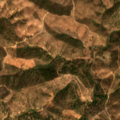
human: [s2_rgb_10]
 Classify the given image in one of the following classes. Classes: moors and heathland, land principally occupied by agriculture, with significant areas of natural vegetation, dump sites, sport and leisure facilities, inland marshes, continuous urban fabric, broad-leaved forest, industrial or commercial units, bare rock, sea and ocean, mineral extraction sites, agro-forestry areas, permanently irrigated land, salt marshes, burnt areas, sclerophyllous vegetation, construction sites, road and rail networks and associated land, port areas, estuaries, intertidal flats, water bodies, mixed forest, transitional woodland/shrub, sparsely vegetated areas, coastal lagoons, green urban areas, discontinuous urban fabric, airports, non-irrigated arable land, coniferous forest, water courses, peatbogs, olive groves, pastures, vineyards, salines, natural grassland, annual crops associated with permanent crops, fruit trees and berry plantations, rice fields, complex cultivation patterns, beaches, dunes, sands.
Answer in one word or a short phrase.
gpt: broad-leaved forest, transitional woodland/shrub